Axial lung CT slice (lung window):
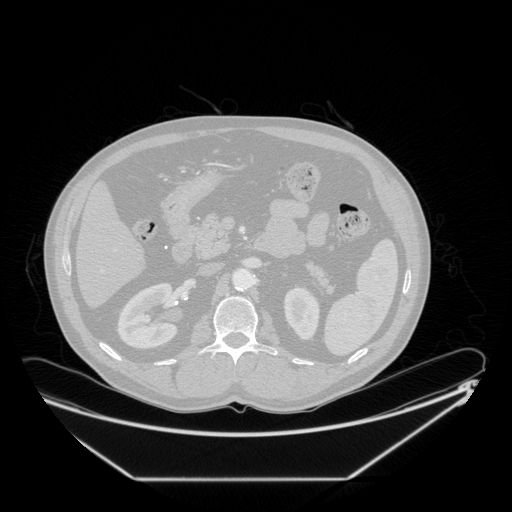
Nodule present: no